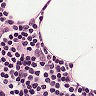
Metastatic tissue present: no